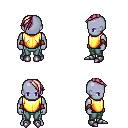
a pixel art fantasy rpg character, male body template, dark elf, purple skin, gold chest armor, teal pants, white blonde long mohawk hairstyle, cloth bracers, metal boots, four views (front, back, left, right), 2x2 character sprite sheet, small pixel art, hard edges, no anti-aliasing